Question: I understand this could be interpreted as an opinion question, but it is technical and a problem I am currently trying to solve.
In the Prism documentation, it is stated that modules should have loose coupling with no direct references, only going through shared interfaces. Like in the following picture:

My issue is, if only a few modules required an 'IOrdersRepository', the infrastructure is the wrong place for it, as this contains shared code for all of the modules. If I placed the interface in another module, then both modules will need to directly reference that one, breaking the loose coupling.
Should I simply create a library which contains this interface and doesn't follow the module pattern?
Thanks,
Luke
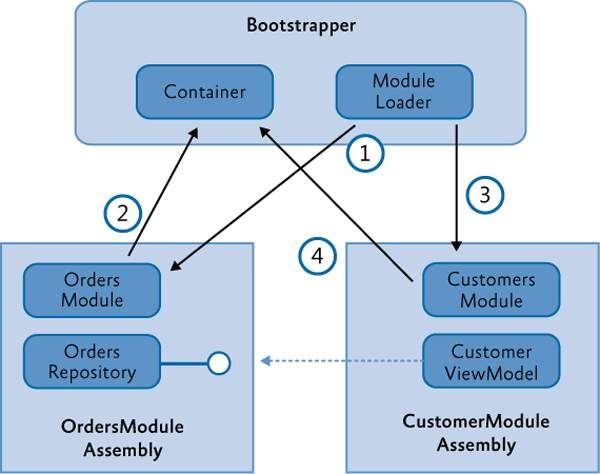
Answer: It should be definitely 'Infrastructure' module. Markus' argument is absolutely right - you shouldn't create separate assembly for each shared set of interfaces. It's much more better to have 'Infrastructure' module with a lot of interfaces istead of a lot of modules with some interfaces in each one. Imagine, that one time you will find, that 2 of yours "set of interfaces" should use some shared interface! What will you do? Add yet one assembly for that "super-shared" interfaces? Or combine those modules to one? It's wrong I think.
So - definitely 'Infrastructure' module!
PS. Imagine, that .NET Framework has 1000s libraries - one for collections, anotherone for math functions etc....
Actually, I use 'Infrastructure' module mostly for interfaces and very basic DTOs. All code I move to another assembly (like 'YourApplication.UIControls', 'YourApplication.DAL' etc.). I haven't enough reasons to do exactly this way, but this is my way to understand Prism's recomendations. Just IMHO.
If you want to share your service so wide - I think it absolutely makes sence to have structure like:
- 'YourApplication.Infrastructure''IPaymentService'- 'YourApplication.Modules.PaymentModule'- 'YourApplication.WPF.Infrastucture''YourApplication.Infrastructure'- 'YourApplication.WPF.Modules.PaymentUI''YourApplication.Modules.PaymentModule'- 'YourApplication.WebSite.Modules.PaymentUI'
And so on.. So, your modules will have almost always references to 'YourApplication.Infrastructure' and 'YourApplication.TYPEOFAPP.Infrastructure', where 'TYPEOFAPP' can be WPF, WebSite, WinService etc.. Or you can name it like 'YourApplication.Modules.PaymentUI.WPF'..